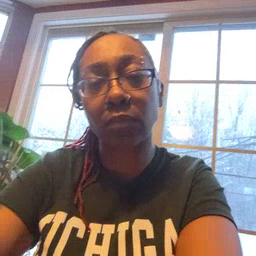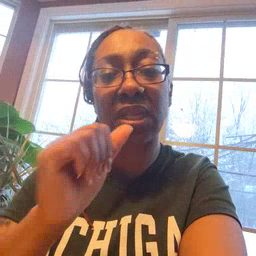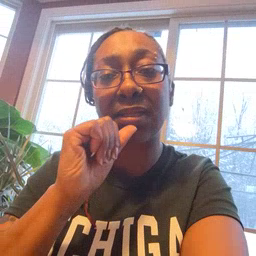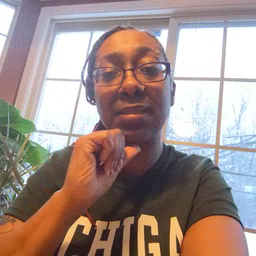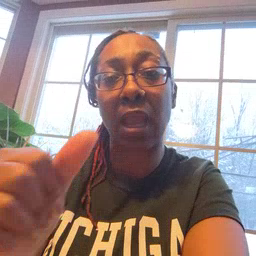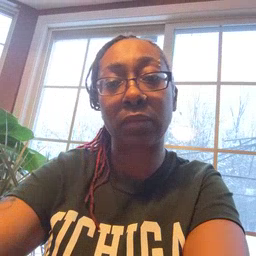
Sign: not